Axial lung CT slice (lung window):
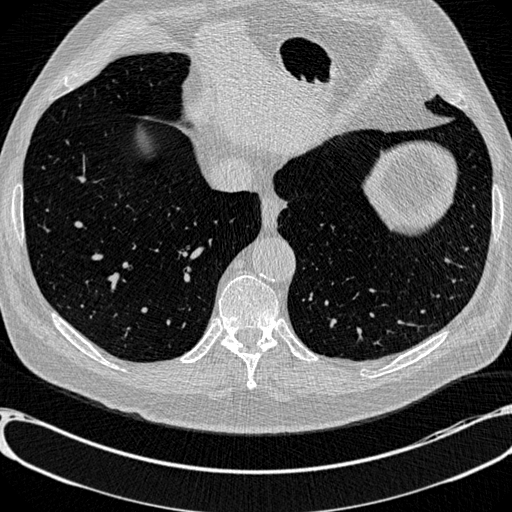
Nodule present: no